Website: lowes
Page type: payment
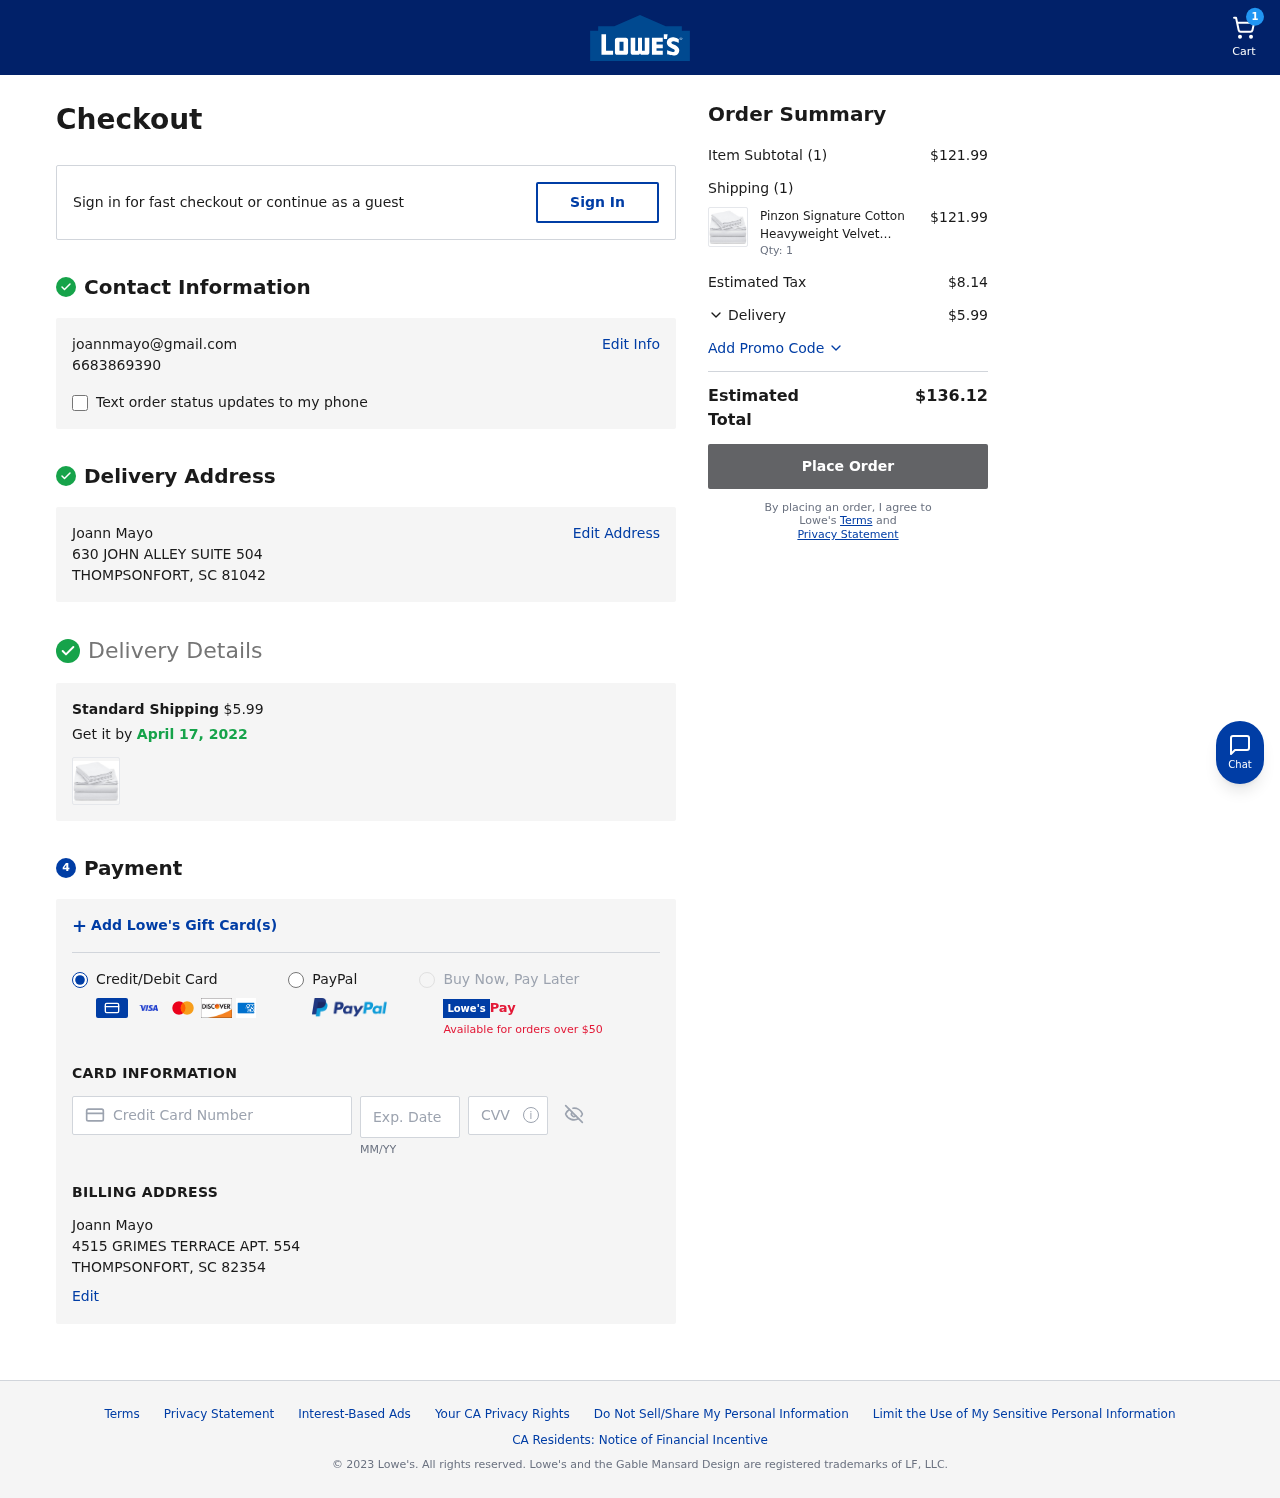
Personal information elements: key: PII_CARD_CVV
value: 016
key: PII_CARD_EXPIRY
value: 03/29
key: PII_CARD_NUMBER
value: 2707 1418 5106 8696
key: PII_CITY_STATE_ZIP2
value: THOMPSONFORT, SC 82354
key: PII_EMAIL
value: joannmayo@gmail.com
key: PII_FULLNAME
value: Joann Mayo
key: PII_FULLNAME2
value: Joann Mayo
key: PII_PHONE
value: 6683869390
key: PII_STREET
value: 630 JOHN ALLEY SUITE 504
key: PII_STREET2
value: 4515 GRIMES TERRACE APT. 554
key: PII_CITY_STATE_ZIP
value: THOMPSONFORT, SC 81042
Product elements: key: PRODUCT1_NAME
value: Pinzon Signature Cotton Heavyweight Velvet Flannel Sheet Set - King, White
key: PRODUCT1_PRICE
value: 121.99
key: PRODUCT1_QUANTITY
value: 1
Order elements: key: ORDER_NUM_ITEMS
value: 1
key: ORDER_SHIPPING_COST
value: $5.99
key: ORDER_DELIVERY_DATE
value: April 17, 2022
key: ORDER_SUBTOTAL
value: $121.99
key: ORDER_NUM_ITEMS2
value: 1
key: ORDER_TAX
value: $8.14
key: ORDER_SHIPPING_COST2
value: $5.99
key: ORDER_TOTAL
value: $136.12